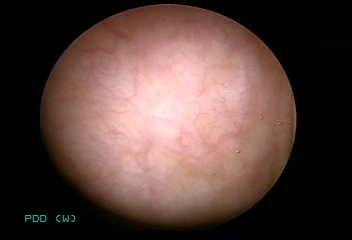
Modality: WLC
Class: Normal mucosa
Bladder cancer association: No